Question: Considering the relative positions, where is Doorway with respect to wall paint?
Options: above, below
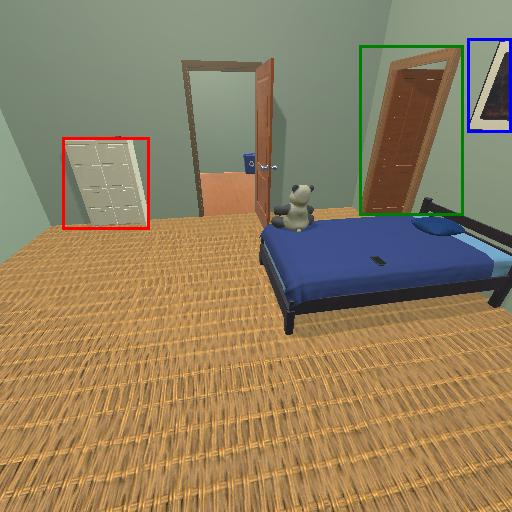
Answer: above